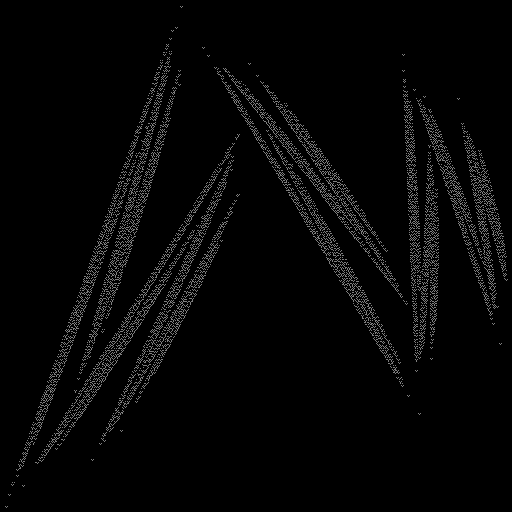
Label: bamboofern